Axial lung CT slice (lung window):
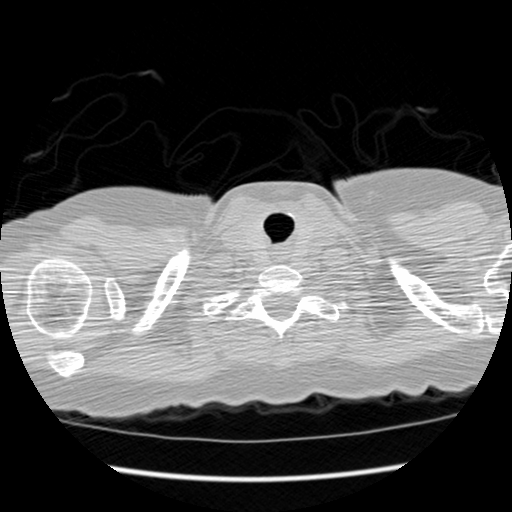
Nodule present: no